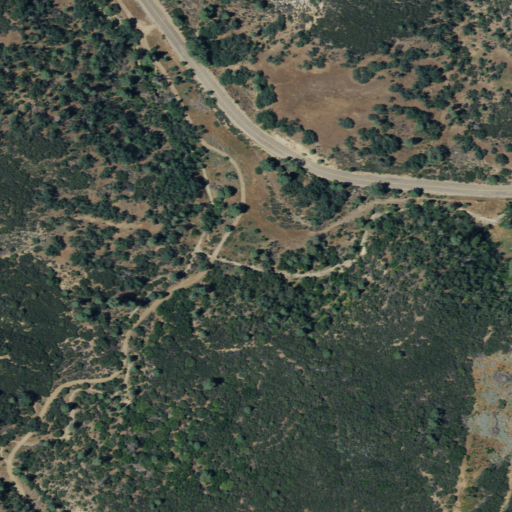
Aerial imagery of valley in California named Garrison Canyon containing shrub, mixed forest, open development, and low intensity development